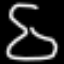
Label: hourglass